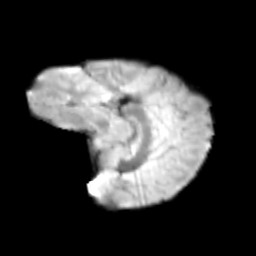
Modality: T2w
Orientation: sagittal
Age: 11
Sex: male
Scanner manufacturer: siemens
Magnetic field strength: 3 T
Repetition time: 3.8 s
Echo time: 0.07 s